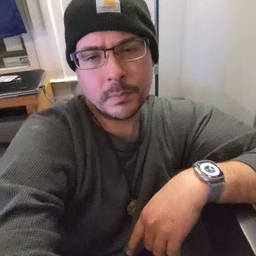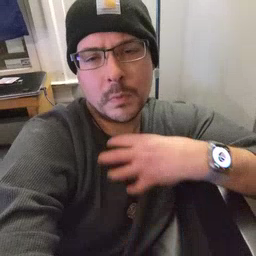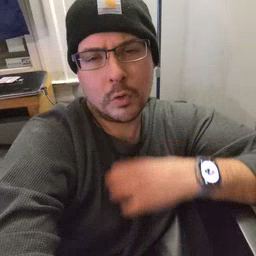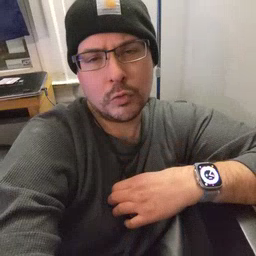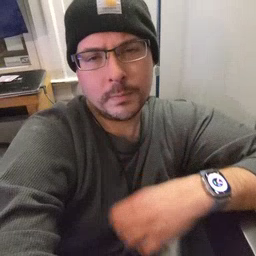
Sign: hungry